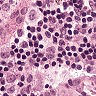
Metastatic tissue present: no